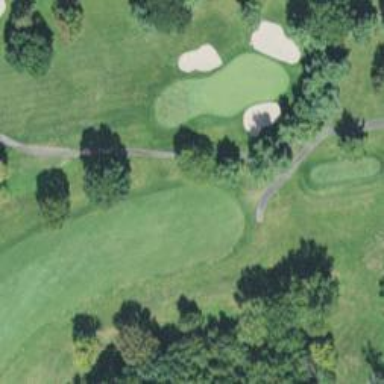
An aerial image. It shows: Asphalt service road that appears to be golf cart path.